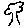
Label: tree